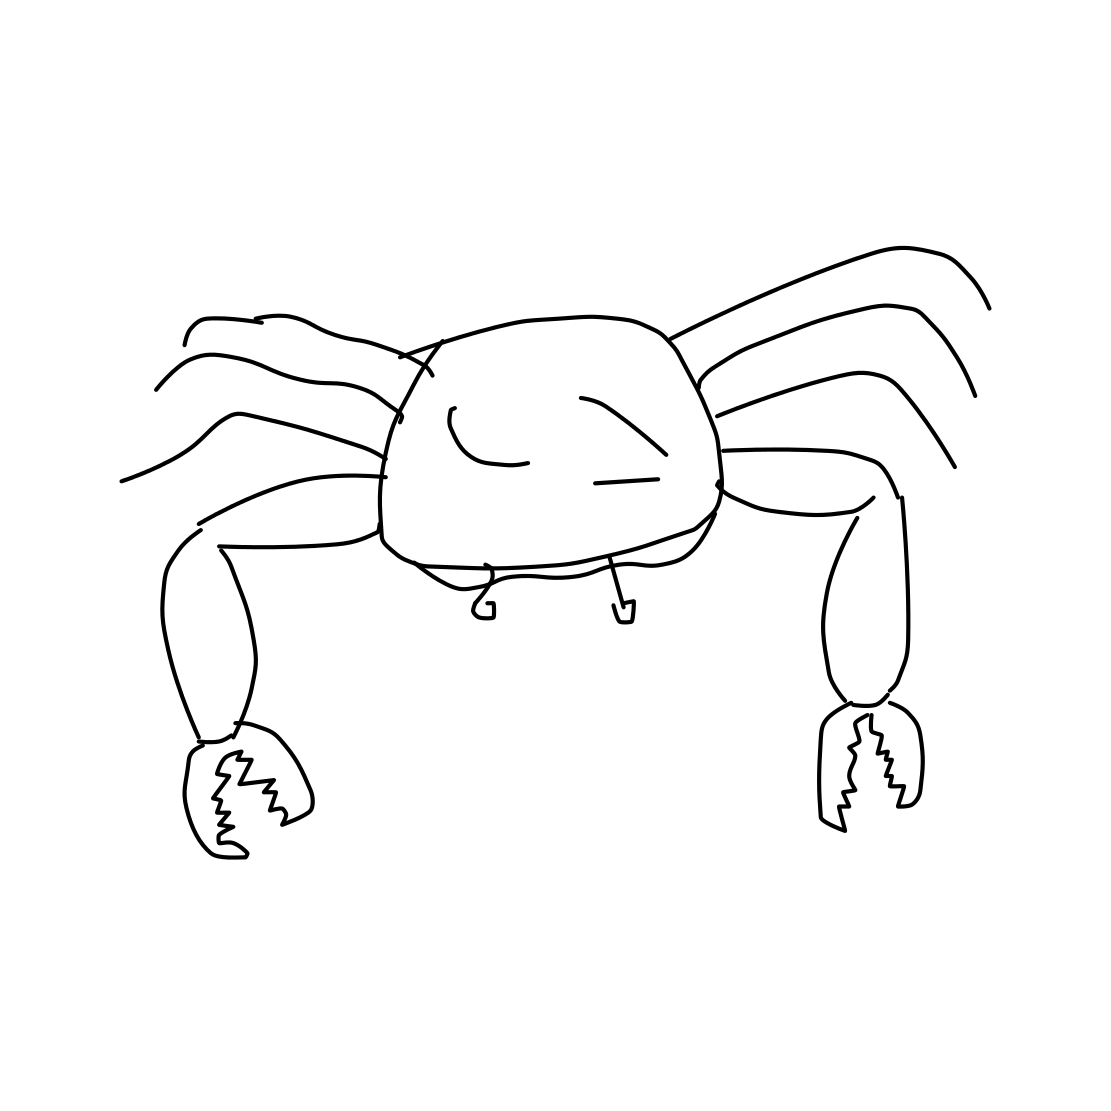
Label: crab